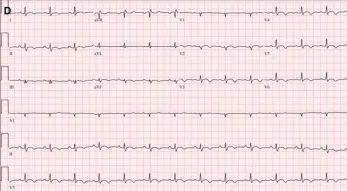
Serial changes of electrocardiography (ECG). (D) Normalization of ST segment elevation and QRS width; an increased but remained low voltage QRS complex on pre-discharge ECG.
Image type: electrography (ekg)